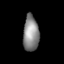
Tissue: lung
Cell type: Endothelial cells
Senescence score: 0.6198
Nuclear area (px): 552
Mean DAPI intensity: 135.518